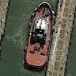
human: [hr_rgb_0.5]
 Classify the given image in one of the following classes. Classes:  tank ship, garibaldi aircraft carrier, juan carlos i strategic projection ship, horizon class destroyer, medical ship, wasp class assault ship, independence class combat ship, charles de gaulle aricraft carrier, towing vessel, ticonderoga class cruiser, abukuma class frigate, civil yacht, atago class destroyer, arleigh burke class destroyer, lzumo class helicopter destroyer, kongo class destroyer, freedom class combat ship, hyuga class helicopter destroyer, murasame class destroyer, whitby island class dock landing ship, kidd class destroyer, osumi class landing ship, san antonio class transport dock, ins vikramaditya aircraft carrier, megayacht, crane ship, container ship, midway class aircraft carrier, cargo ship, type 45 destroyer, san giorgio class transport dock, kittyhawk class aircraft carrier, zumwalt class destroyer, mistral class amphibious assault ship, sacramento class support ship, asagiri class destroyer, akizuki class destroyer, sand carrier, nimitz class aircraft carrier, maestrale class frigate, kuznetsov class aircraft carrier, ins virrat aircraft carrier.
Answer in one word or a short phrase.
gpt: Towing vessel